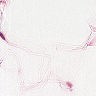
Metastatic tissue present: no